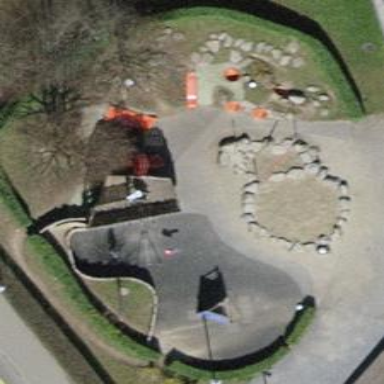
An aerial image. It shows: Playground area for leisure land.